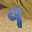
Label: 9